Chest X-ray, AP view. Patient: 33 years old, sex M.
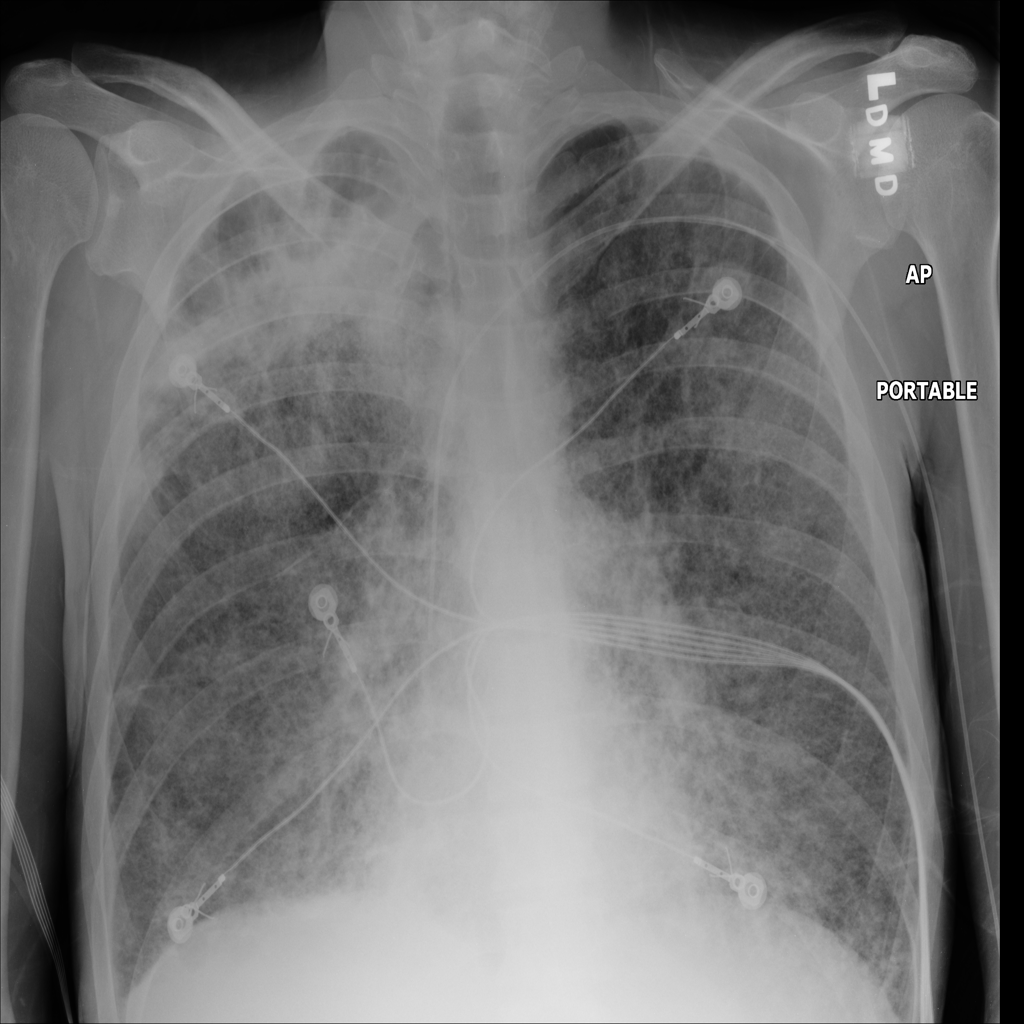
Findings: Edema, Infiltration